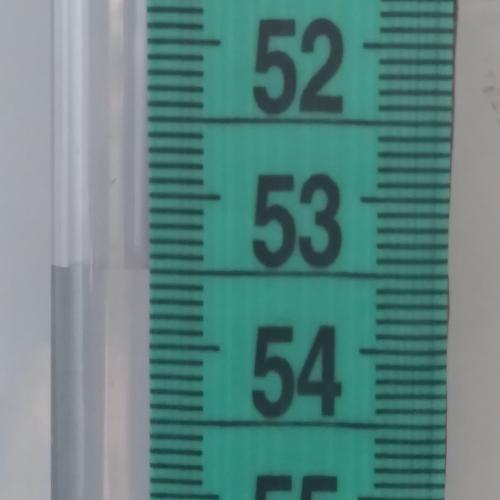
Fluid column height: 53.5 cm